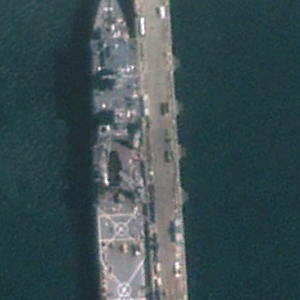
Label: combat